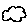
Label: cloud